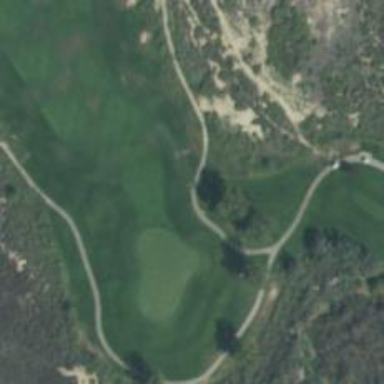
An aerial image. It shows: Path designated for golf carts.